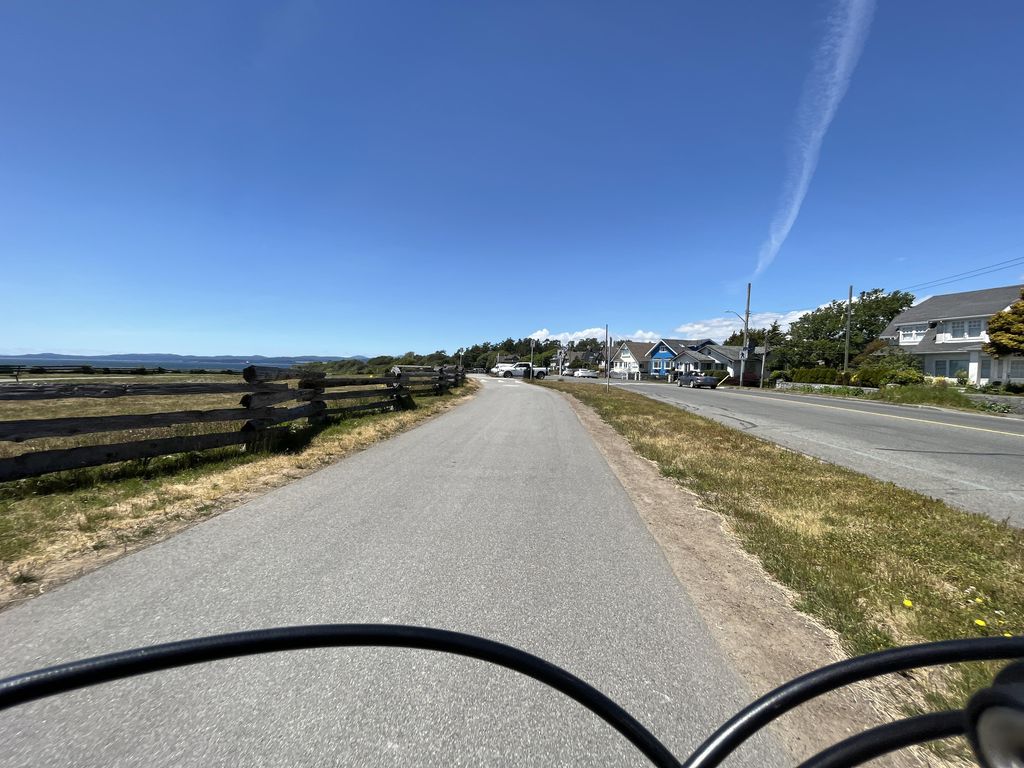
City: victoria